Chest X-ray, AP view. Patient: 36 years old, sex M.
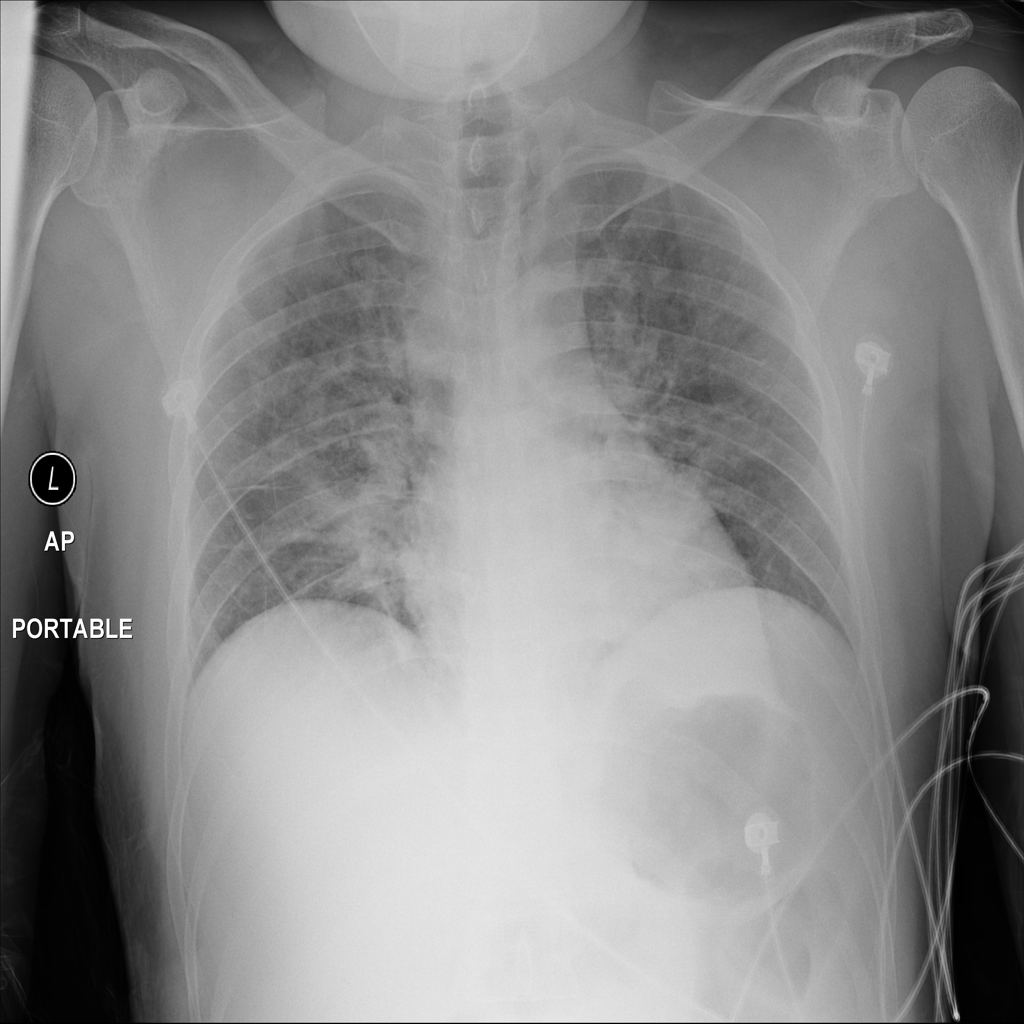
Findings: Infiltration